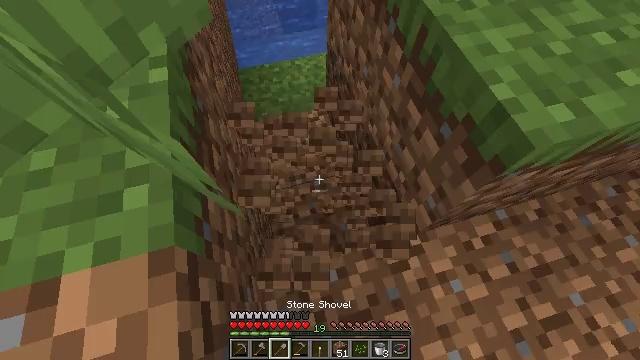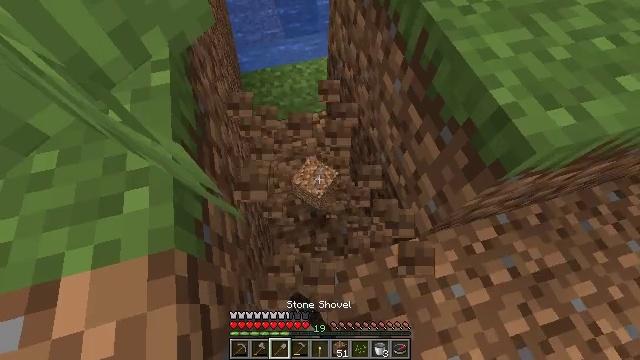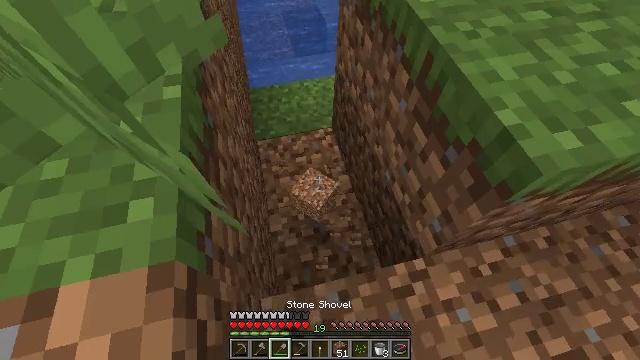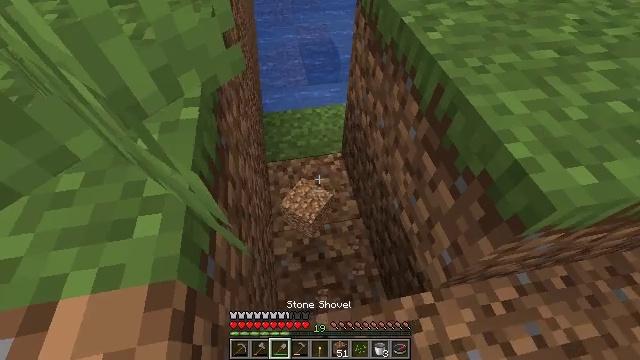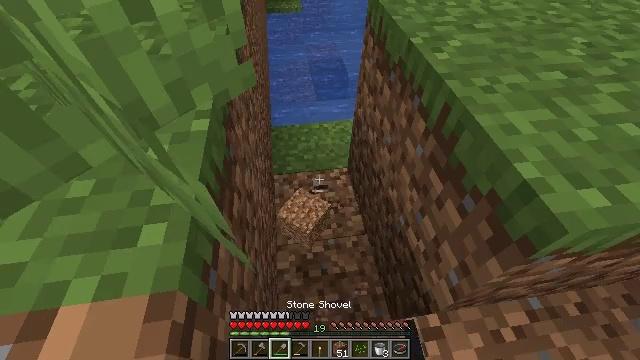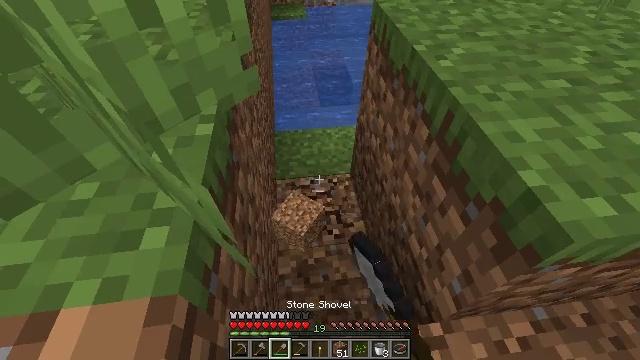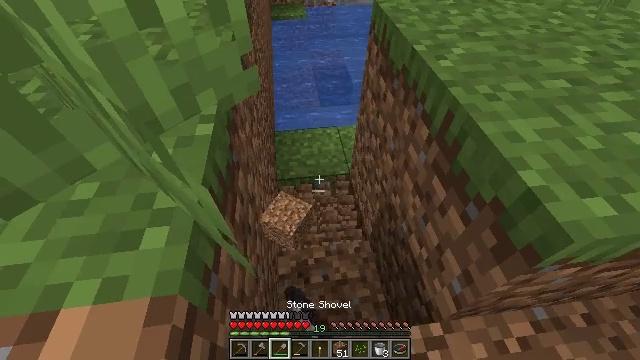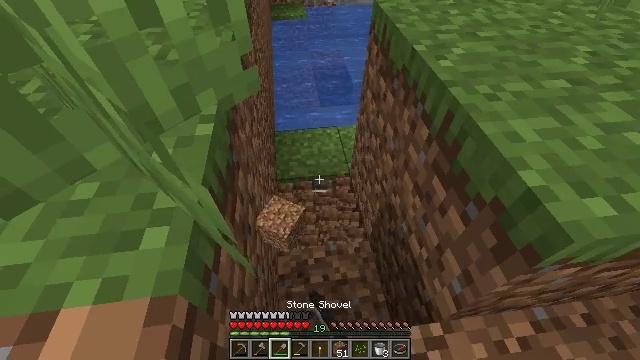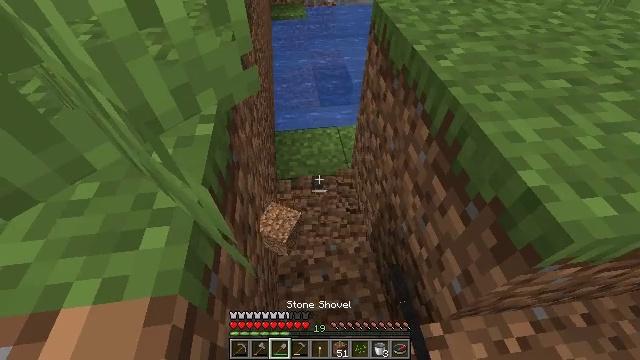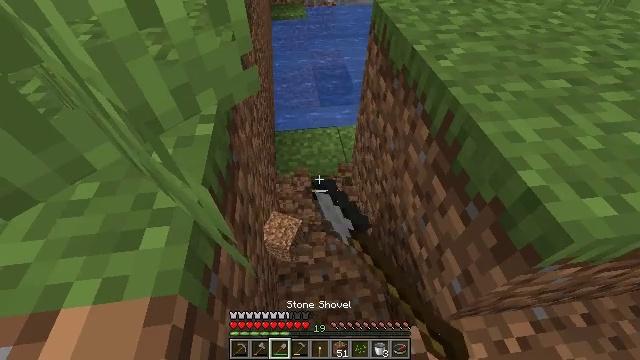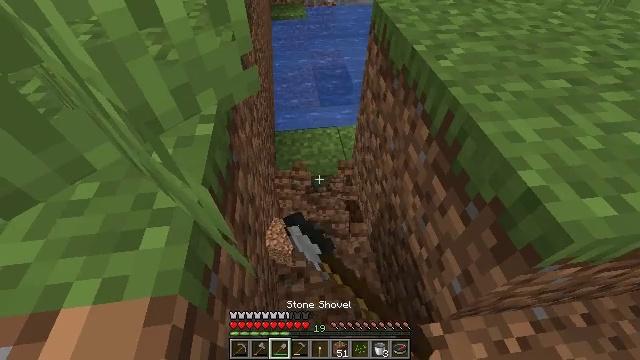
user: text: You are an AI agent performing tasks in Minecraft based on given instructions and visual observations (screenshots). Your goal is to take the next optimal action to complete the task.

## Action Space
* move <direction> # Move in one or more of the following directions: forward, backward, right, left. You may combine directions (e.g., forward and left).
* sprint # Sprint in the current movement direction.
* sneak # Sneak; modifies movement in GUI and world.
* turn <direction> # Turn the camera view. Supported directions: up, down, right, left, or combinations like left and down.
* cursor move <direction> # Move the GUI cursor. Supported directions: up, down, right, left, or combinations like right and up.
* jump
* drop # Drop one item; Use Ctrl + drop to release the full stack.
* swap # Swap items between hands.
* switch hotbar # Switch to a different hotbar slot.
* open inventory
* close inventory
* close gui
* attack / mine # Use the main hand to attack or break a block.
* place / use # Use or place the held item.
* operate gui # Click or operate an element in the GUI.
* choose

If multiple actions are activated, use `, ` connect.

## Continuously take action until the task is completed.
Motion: motion action
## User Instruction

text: Get dirt block.
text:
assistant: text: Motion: attack / mine
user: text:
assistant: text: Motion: turn left and up, attack / mine
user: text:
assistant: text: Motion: turn left and up, attack / mine
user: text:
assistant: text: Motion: turn left and up, attack / mine
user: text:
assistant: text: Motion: turn up, attack / mine
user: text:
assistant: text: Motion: attack / mine
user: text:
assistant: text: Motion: attack / mine
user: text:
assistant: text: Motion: attack / mine
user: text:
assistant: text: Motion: attack / mine
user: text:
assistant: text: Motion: attack / mine
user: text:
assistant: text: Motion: attack / mine